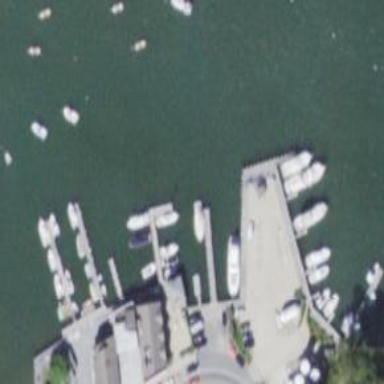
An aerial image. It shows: Man-made pier.